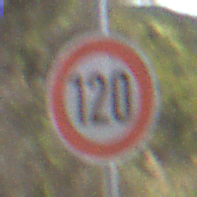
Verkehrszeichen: Geschwindigkeit120
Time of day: MorningAfternoon
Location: Outdoor (RoadRail)
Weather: PartlyCloudy
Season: NotSpecified
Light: Natural